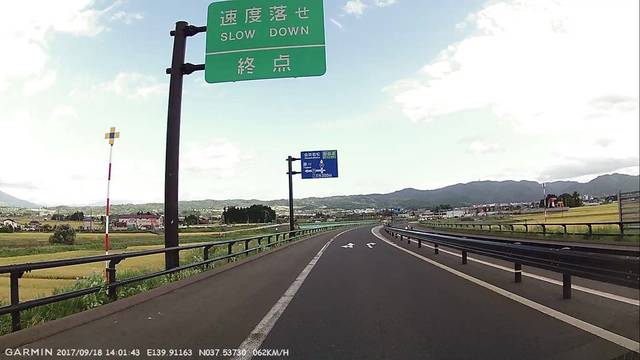
Region: Japan
Coordinates: 37.537, 139.912